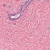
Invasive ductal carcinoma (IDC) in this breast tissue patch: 0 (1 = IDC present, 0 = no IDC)